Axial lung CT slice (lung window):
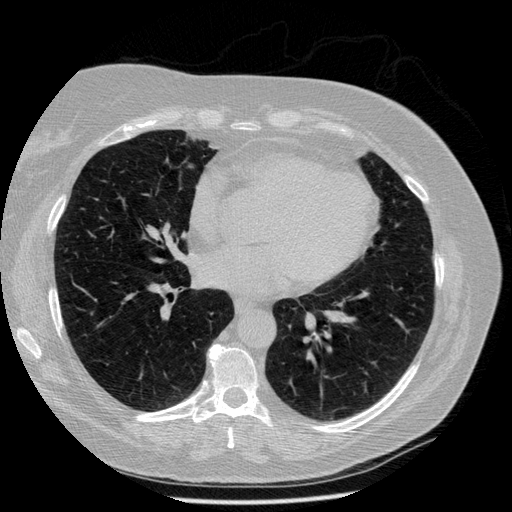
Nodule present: no